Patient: sex F, age 65
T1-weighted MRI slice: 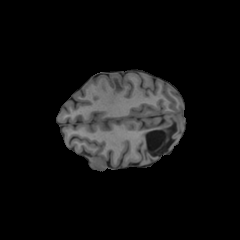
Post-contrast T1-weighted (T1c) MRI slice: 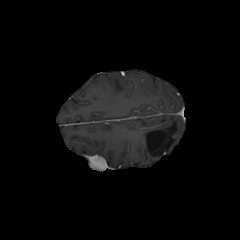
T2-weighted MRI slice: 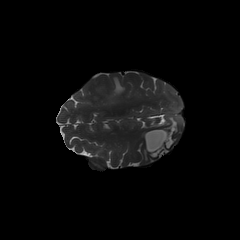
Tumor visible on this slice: yes
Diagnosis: Glioblastoma, IDH-wildtype
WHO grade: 4